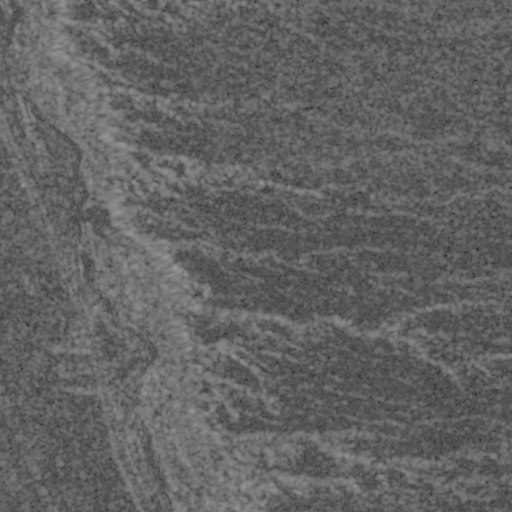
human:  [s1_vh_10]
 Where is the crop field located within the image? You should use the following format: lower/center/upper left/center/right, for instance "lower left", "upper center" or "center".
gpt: The crop field is located in the lower left of the image.
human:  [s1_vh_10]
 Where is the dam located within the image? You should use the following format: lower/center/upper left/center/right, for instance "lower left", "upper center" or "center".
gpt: The dam is located in the center left of the image.
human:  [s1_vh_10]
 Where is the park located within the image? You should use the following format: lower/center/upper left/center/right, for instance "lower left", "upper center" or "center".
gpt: The park is located in the lower left of the image.
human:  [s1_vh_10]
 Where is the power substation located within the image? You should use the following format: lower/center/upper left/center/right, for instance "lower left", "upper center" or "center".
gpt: The power substation is located in the center left of the image.
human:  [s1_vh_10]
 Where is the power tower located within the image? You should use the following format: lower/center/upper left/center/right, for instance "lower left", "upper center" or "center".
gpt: The power tower is located in the center left of the image.
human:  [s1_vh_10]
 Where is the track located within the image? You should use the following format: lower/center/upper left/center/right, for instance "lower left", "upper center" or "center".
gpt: The track is located in the lower left of the image.
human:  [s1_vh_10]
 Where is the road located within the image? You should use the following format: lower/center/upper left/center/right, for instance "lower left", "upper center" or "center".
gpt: There is no road in the image.

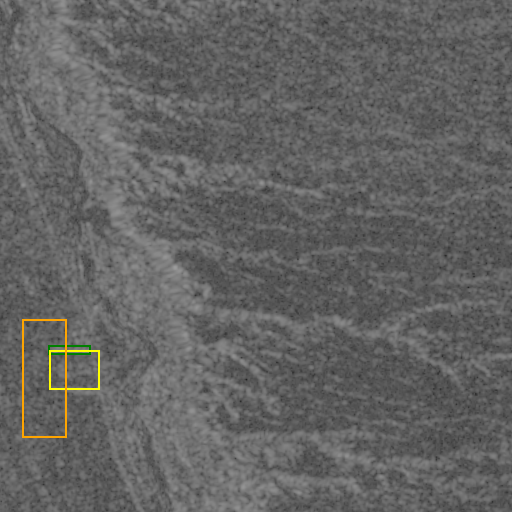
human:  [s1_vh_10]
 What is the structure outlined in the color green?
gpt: The structure outlined in green is a crop field.
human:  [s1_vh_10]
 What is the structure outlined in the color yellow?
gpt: The structure outlined in yellow is a park.
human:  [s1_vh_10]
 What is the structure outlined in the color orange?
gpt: The structure outlined in orange is a track.
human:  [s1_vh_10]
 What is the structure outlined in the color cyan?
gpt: There is no cyan outline.